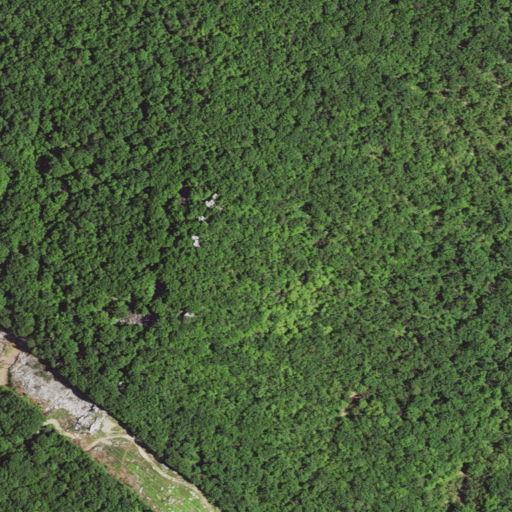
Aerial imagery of ridge(s) in Virginia named Pinnacle Ridge containing deciduous forest and mixed forest